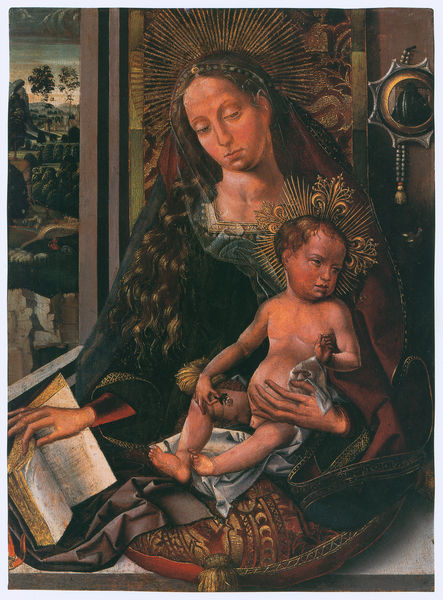
Titel: Virgen con el Nino; Jungfrau mit Kind
Künstler: Bartolomé Bermejo
Institution: Madrid
Schlagwörter: gemälde, hand, nackt, bäume, grün, landschaft, see, fenster, frau, weiss, ausblick, rot, tuch, bibel, spiegel, natur, gold, haare, kind, locken, traurig, baby, kissen, ernst, nachdenklich, verträumt, buch, strahlen, nackig, heiligenschein, gotisch, christus, jesus, mittelalter, monstranz, maria, madonna, blättern, jesuskind, strahlenkranz, windel, heilligenschein